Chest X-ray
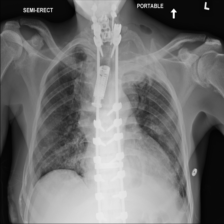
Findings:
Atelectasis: negative
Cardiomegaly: negative
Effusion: negative
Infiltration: positive
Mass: positive
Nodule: negative
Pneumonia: negative
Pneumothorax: negative
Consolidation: negative
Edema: negative
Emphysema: negative
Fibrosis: negative
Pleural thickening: negative
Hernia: negative